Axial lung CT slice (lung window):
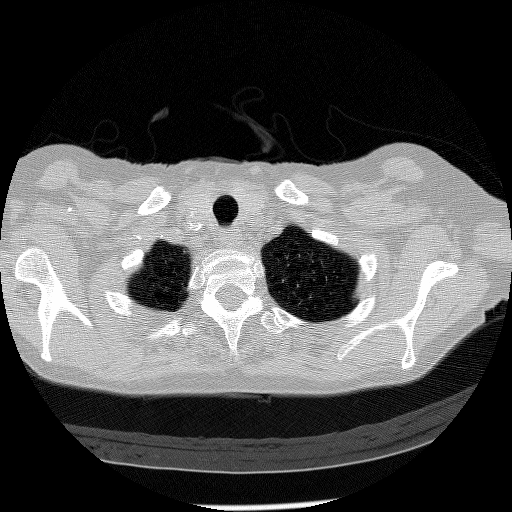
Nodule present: no